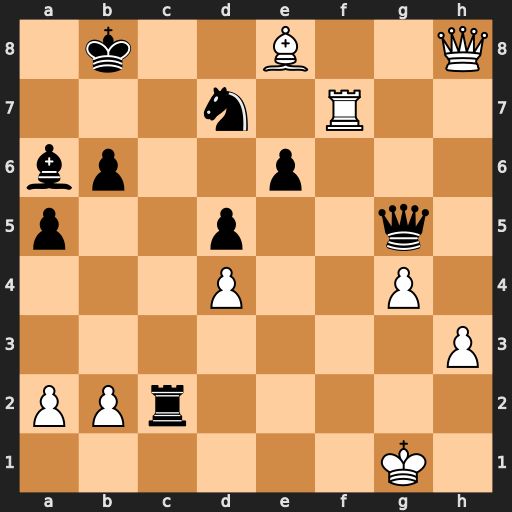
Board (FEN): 1k2B2Q/3n1R2/bp2p3/p2p2q1/3P2P1/7P/PPr5/6K1
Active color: w
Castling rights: -
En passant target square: -
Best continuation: Bxd7+ Bc8 Qe5+ Qxe5 dxe5 Bxd7 Rxd7